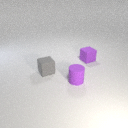
small purple rubber cylinder to the right of small gray rubber cube